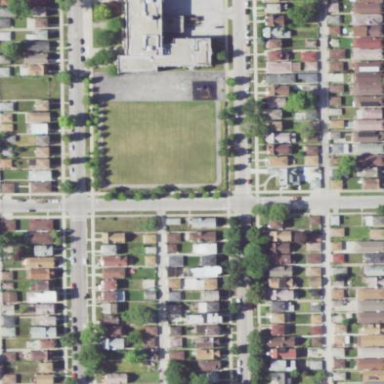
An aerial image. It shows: School.